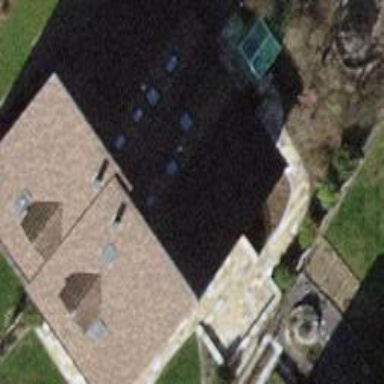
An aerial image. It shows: Terrace building.